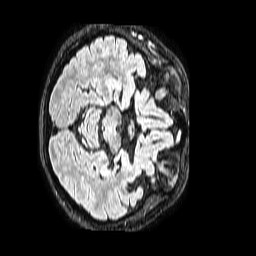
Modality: FLAIR
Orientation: axial
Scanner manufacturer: philips
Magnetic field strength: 1.5 T
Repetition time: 4.8 s
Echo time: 0.3 s